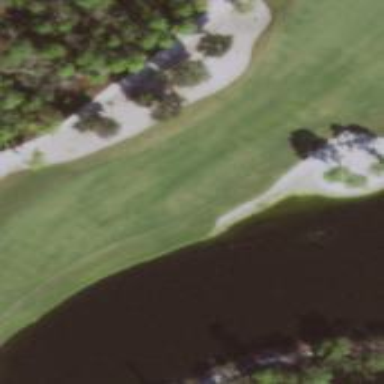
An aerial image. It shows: Grassy area designated as golf fairway.